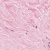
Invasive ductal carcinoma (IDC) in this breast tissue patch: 0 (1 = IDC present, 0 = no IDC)